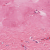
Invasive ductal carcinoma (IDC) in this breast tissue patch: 0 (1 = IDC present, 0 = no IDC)